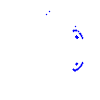
Particle: kaon